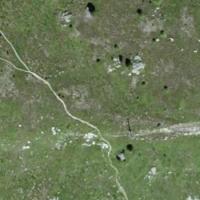
EUNIS habitat code: 26
Species observed at this site:
Vaccinium uliginosum
Campanula barbata